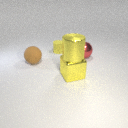
large yellow metal cube to the right of small yellow rubber cylinder